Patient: sex M, age 29
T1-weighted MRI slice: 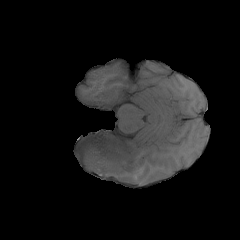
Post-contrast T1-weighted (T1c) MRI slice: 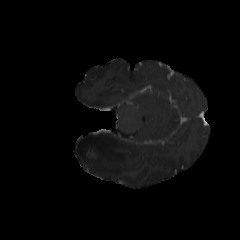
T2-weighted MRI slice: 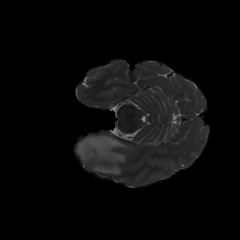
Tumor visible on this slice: yes
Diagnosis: Astrocytoma, IDH-mutant
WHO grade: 4